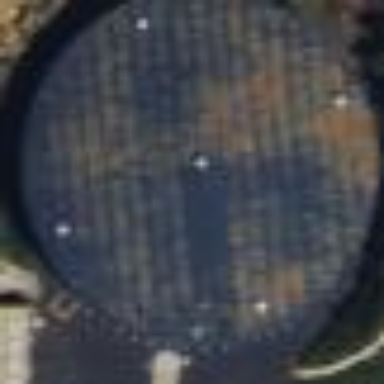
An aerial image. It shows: Reservoir with storage tank.